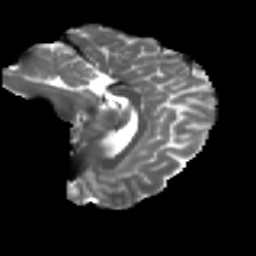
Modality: T2w
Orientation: sagittal
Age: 45
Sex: female
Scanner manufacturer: ge
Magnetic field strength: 3 T
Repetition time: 7.8 s
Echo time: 0.0606 s